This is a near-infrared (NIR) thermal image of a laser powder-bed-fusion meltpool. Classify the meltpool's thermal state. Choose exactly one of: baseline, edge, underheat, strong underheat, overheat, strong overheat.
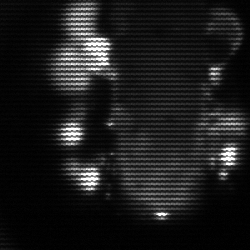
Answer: strong underheat